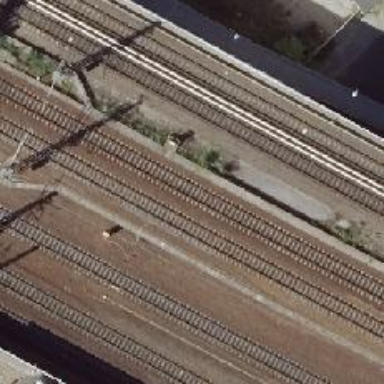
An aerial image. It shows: Bridge over electrified railway with contact line.